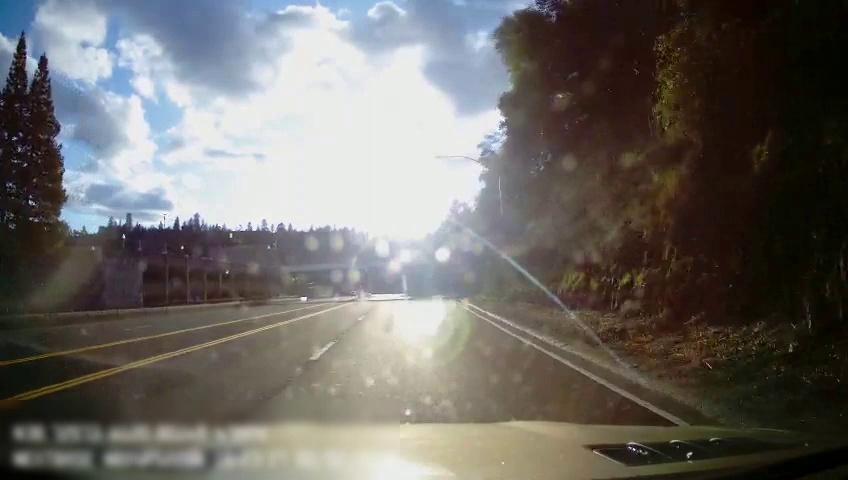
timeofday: Day
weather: Sunny
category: Drivable Space
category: Lanes | Current Lane
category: Lanes | Opposite Lane
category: Lanes | Opposite Lane
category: Lanes | Opposite Lane
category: Lanes | Current Lane
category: Lanes | Alternate Lane
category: Lanes | Opposite Lane